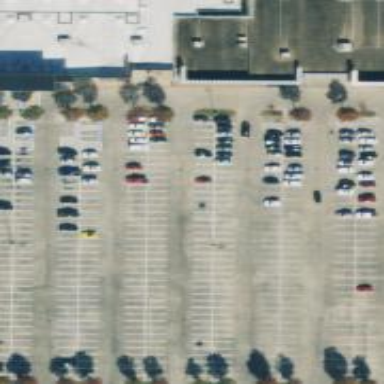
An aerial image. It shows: Parking space is available.